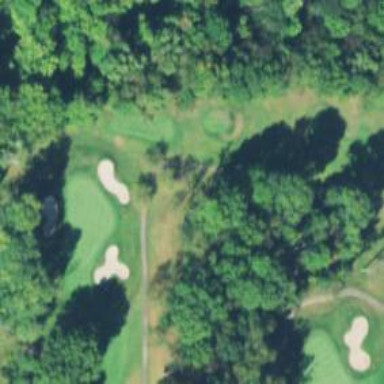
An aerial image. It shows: Pathway for golfing.